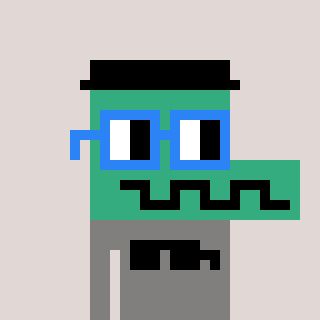
a pixel art character with square blue glasses, a crocodile-shaped head and a bluegrey-colored body on a warm background